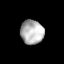
Tissue: lung
Cell type: Others
Senescence score: 0.2293
Nuclear area (px): 546
Mean DAPI intensity: 179.872